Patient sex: M
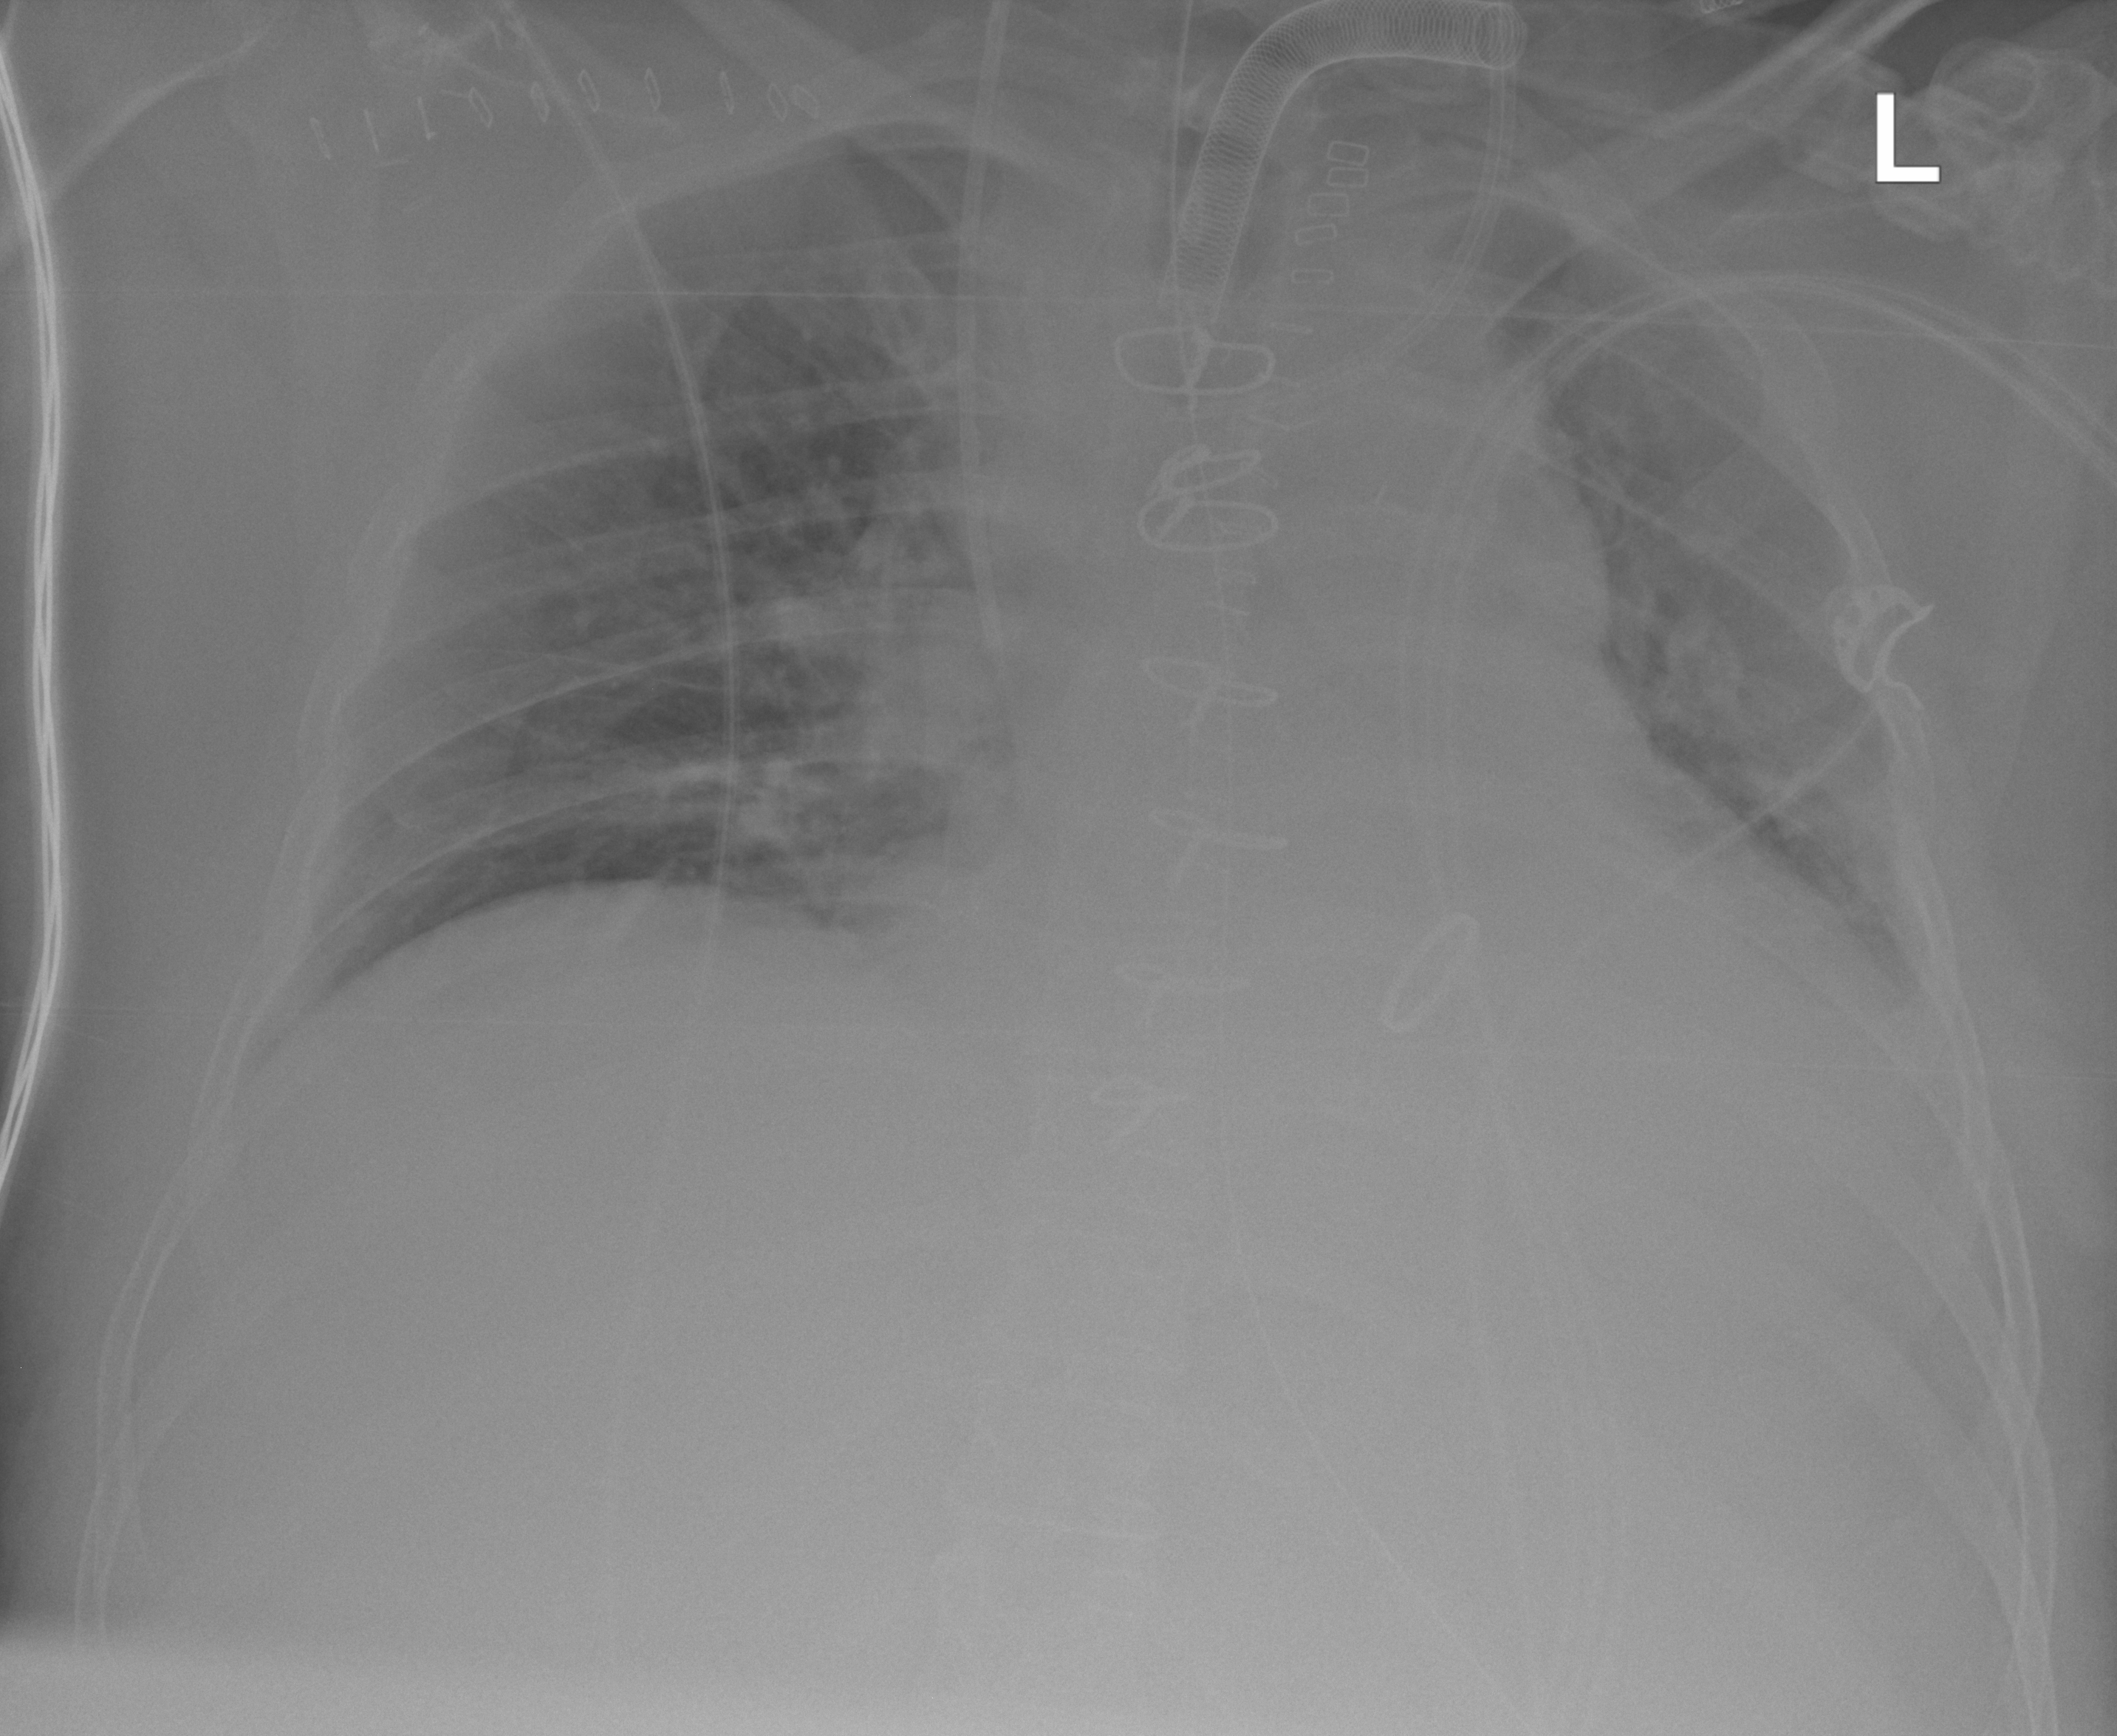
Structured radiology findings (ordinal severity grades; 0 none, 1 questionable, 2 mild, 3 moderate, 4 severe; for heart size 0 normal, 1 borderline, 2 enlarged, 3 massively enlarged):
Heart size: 2
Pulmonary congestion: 2
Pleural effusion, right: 0
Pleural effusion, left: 2
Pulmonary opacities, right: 1
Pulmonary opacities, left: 1
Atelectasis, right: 0
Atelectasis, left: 2